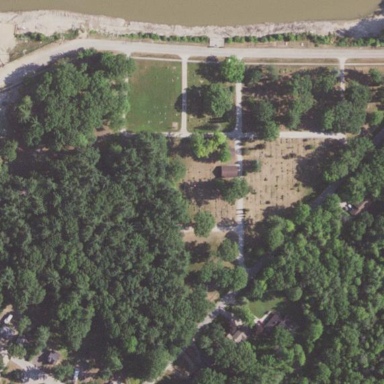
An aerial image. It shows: Cemetery.